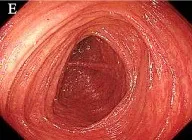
Diagnostic Evidence of Thymoma with Autoimmune Enteropathy and Myocarditis. The colon mucosal biopsies. Detected the colonic mucosa with chronic inflammation, mild lymphocytosis, and extensive loss of goblet cells.
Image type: endoscopy (gi_endoscopy)